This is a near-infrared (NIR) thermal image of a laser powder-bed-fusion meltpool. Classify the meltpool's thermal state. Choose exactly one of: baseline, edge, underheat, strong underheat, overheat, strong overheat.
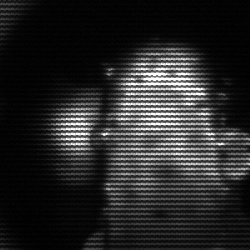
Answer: strong underheat